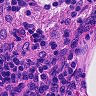
Metastatic tissue present: no